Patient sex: F
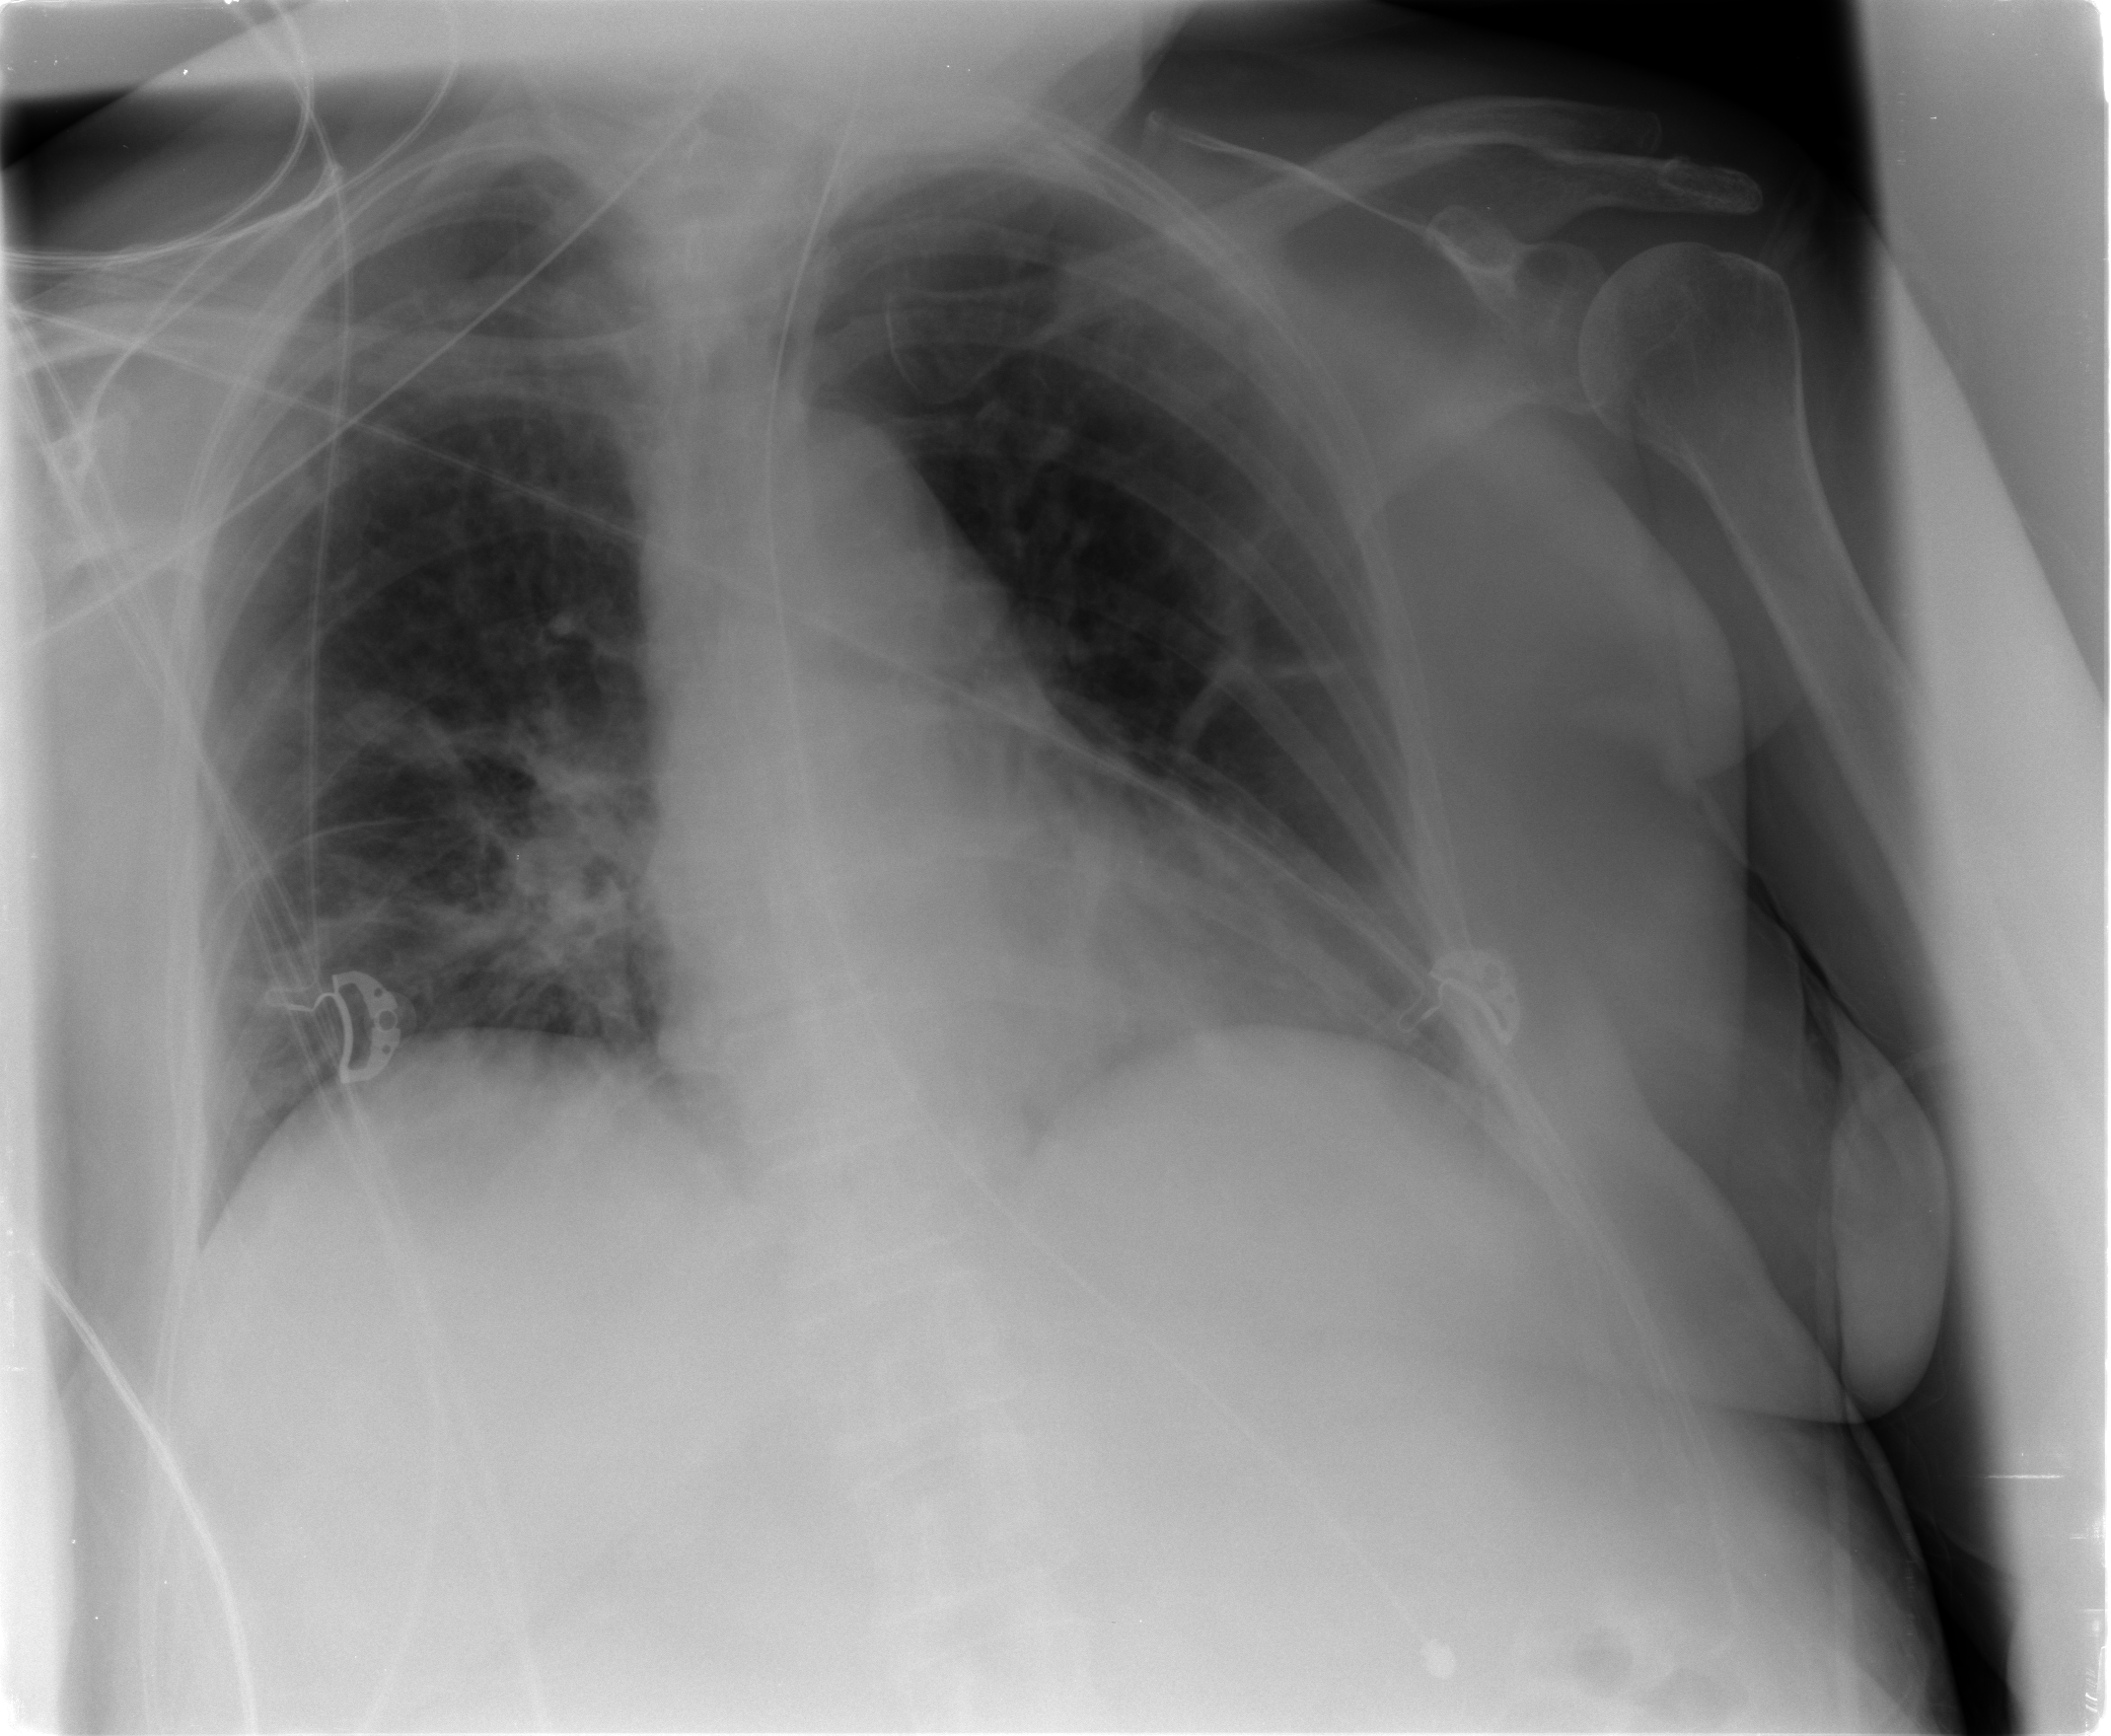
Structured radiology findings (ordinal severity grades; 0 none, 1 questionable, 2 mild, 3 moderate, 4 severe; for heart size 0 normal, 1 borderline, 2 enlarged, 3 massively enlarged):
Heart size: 1
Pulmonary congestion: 2
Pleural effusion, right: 0
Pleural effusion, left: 0
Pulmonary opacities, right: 2
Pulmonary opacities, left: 0
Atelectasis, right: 2
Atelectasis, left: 2